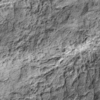
Label: not_dusty